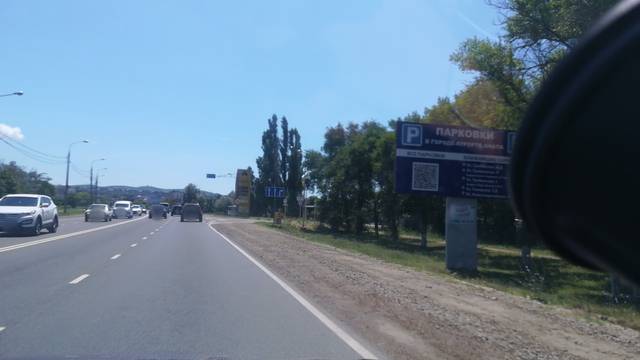
Region: Russia
Coordinates: 44.911, 37.329